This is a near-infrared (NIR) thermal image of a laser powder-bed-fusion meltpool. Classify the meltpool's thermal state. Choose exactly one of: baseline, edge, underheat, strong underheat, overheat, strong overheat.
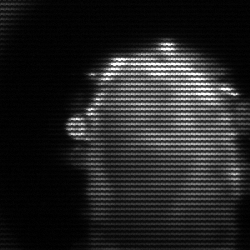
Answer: baseline